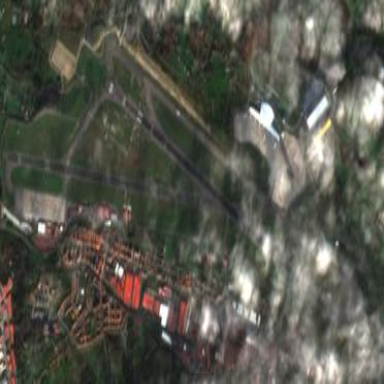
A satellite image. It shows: International airport.